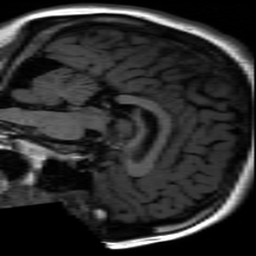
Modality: inplaneT1
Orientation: sagittal
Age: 20
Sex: female
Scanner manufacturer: ge
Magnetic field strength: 3 T
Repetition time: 2.499 s
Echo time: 0.02513 s